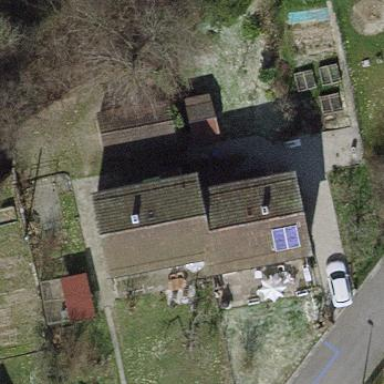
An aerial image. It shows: Semi-detached house with gabled roof.